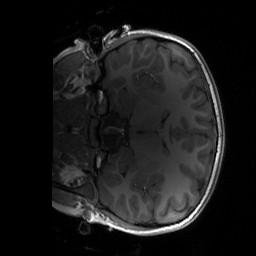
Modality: T1w
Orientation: coronal
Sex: male
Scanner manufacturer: siemens
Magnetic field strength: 3 T
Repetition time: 1.9 s
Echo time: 0.00243 s